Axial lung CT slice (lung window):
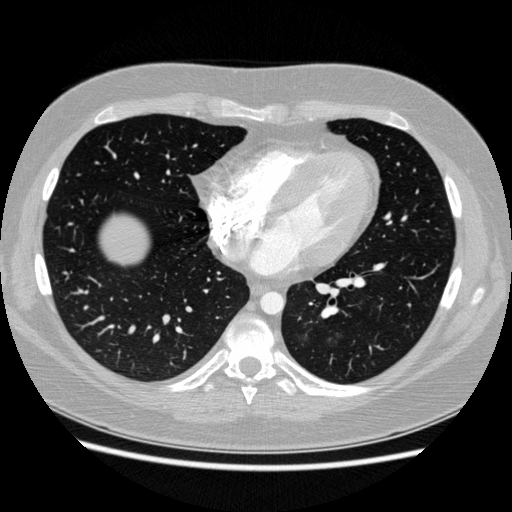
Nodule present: no